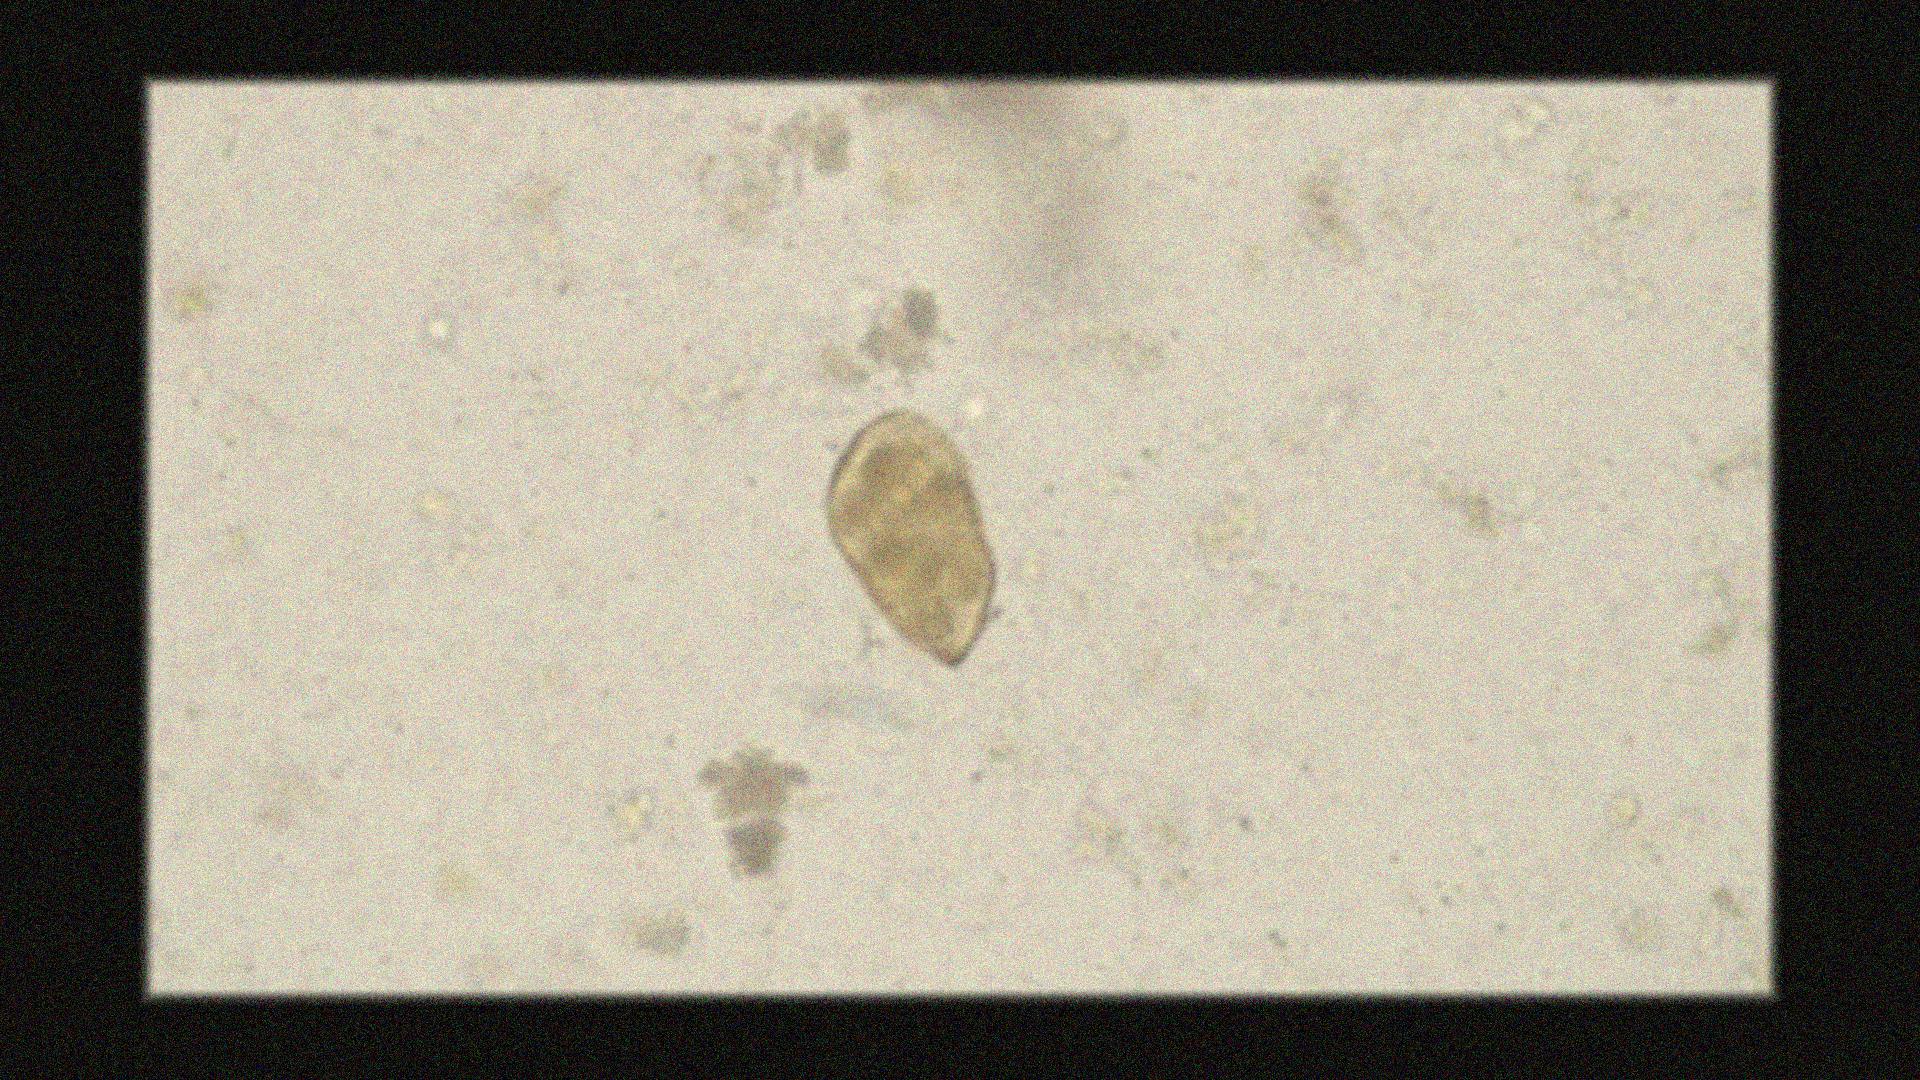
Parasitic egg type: Paragonimus spp